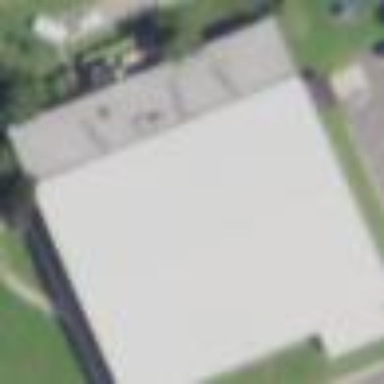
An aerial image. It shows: Sports center building.